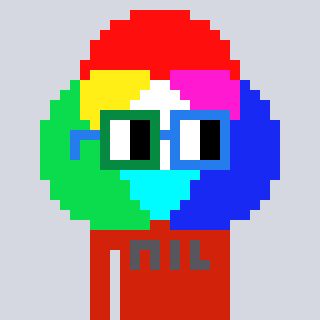
a pixel art character with square green and blue glasses, a color circle-shaped head and a red-colored body on a cool background